Aerial crown-view tile of a tropical tree (Barro Colorado Island, Panama), acquired 20250317:
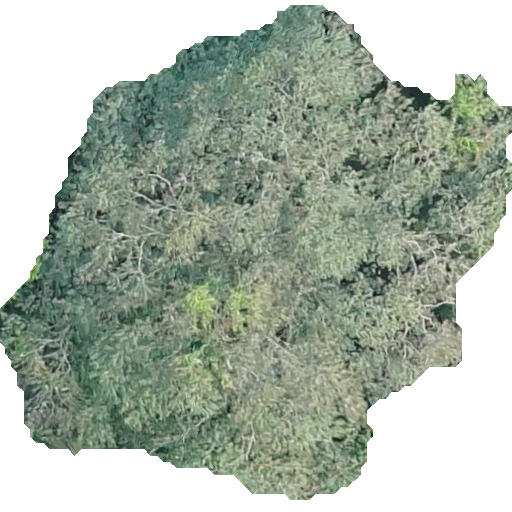
Species: Luehea seemannii
GBIF accepted scientific name: Luehea seemannii
Crown area: 253.628 m²